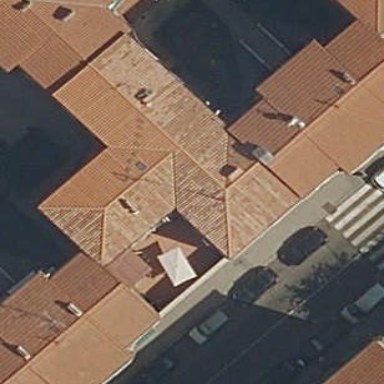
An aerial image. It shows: Apartment building with hipped roof.